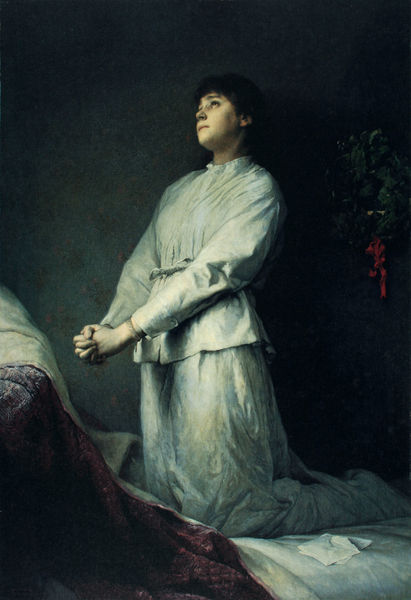
Titel: Ein Vaterunser
Künstler: Gabriel von Max
Standort: Dresden
Institution: Gemäldegalerie Neue Meister, Staatliche Kunstsammlungen Dresden
Schlagwörter: blue, hands, red, religious, white, black, dark, dress, face, gray, green, hair, painting, portrait, robe, wall, woman, yellow, bed, gown, picture, sheet, plant, sad, napkin, man, folded, girl, young, boy, ribbon, light, paper, gaze, shadow, letter, human, laurel, wreath, jesus, prayer, art, cloth, ble, fingers, pale, contrast, christian, kneeling, biblical, lord, pray, spiritual, praying, outfit, gren, joan, christmas, clasp, cuffs, tissues, bedtime, greeny, mistletoe, bedside, little woman, coverlet, d'arc, 사람, 여자, 하늘, 흰색, 벽, 기도, 편지, 갈망, 침대, 이불, 어두움, 음영, 잎사귀, 드레스, 유태인, 우울함, 새벽녘, 별, 소원